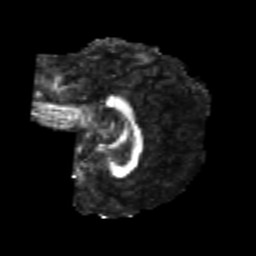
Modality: FA
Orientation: sagittal
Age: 25
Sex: female
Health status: healthy
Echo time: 0.074 s